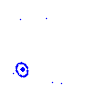
Particle: proton